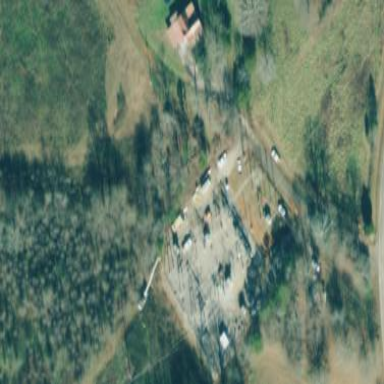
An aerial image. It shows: There is distribution substation enclosed by fence.